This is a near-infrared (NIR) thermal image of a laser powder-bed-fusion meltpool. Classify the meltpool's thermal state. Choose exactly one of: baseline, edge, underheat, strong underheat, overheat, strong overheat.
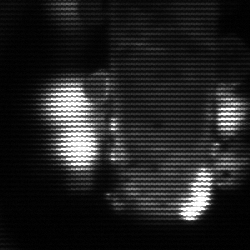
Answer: strong underheat